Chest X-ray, PA view. Patient: 26 years old, sex F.
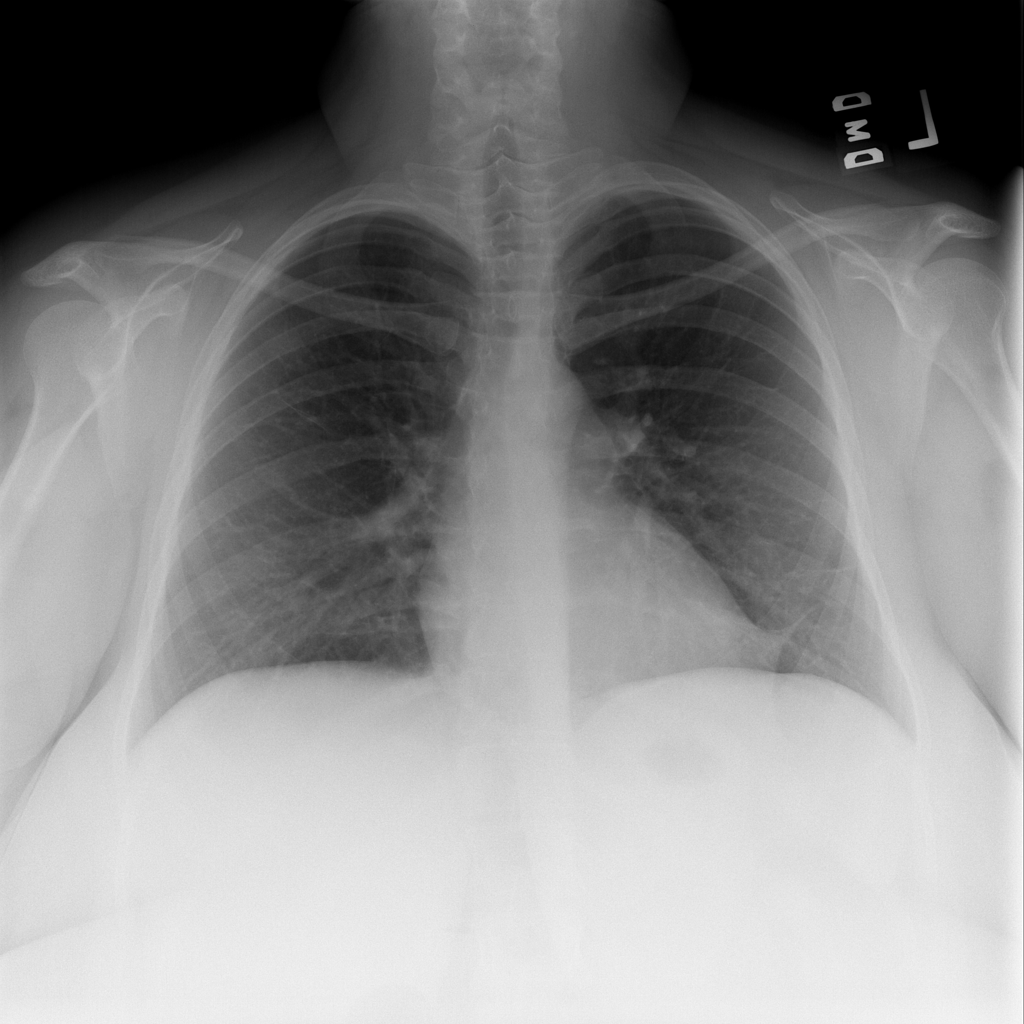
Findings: Atelectasis, Pneumonia